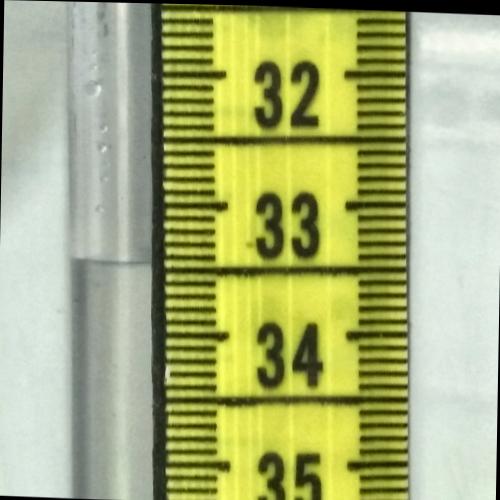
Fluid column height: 33.5 cm